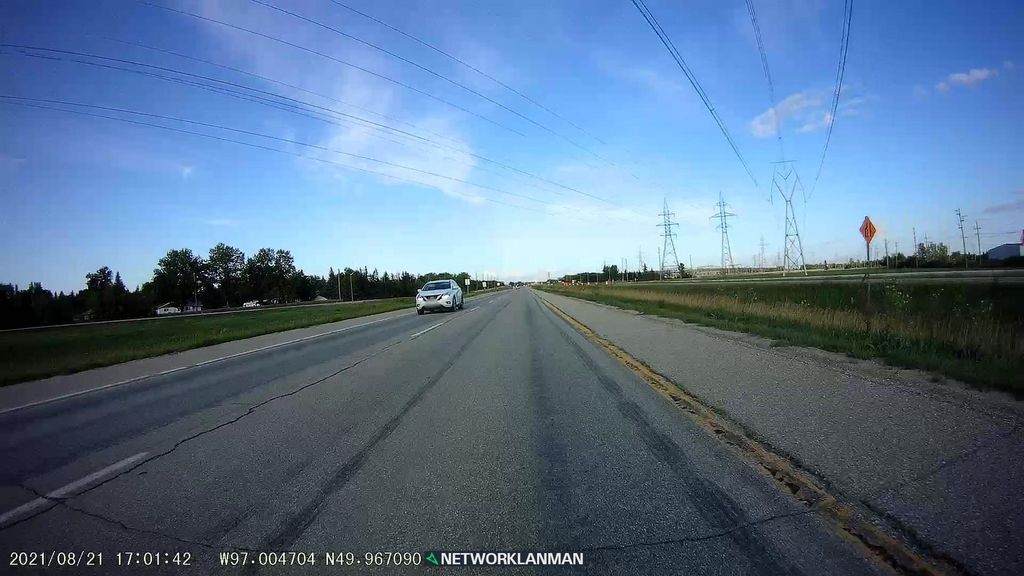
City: winnipeg